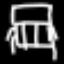
Label: bed